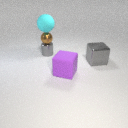
large gray metal cube to the right of large purple rubber cube